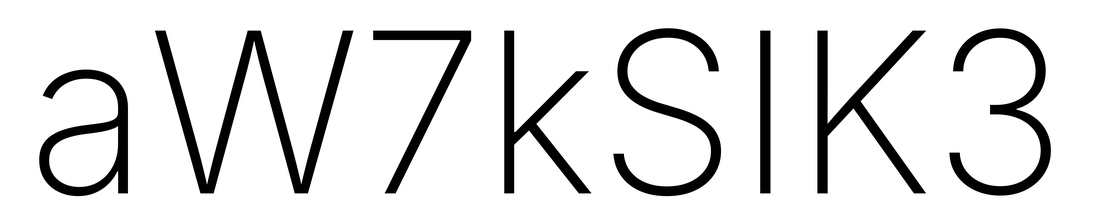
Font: Inter_ExtraLight